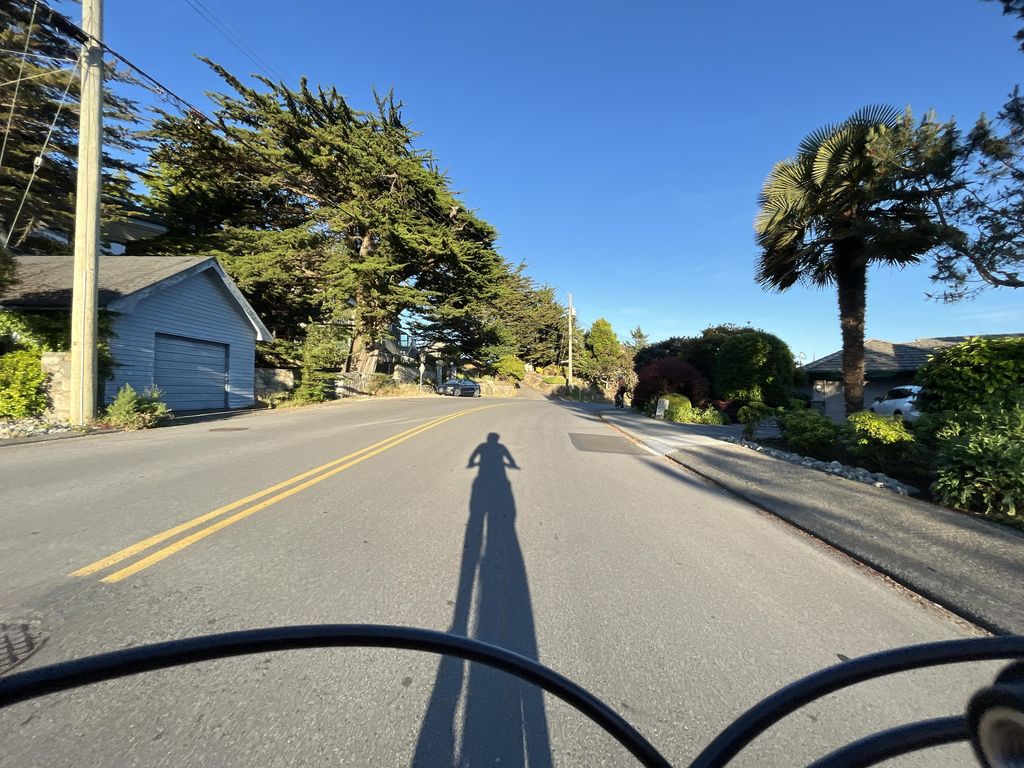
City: victoria